Milling tool wear sample.
Tool blade image: 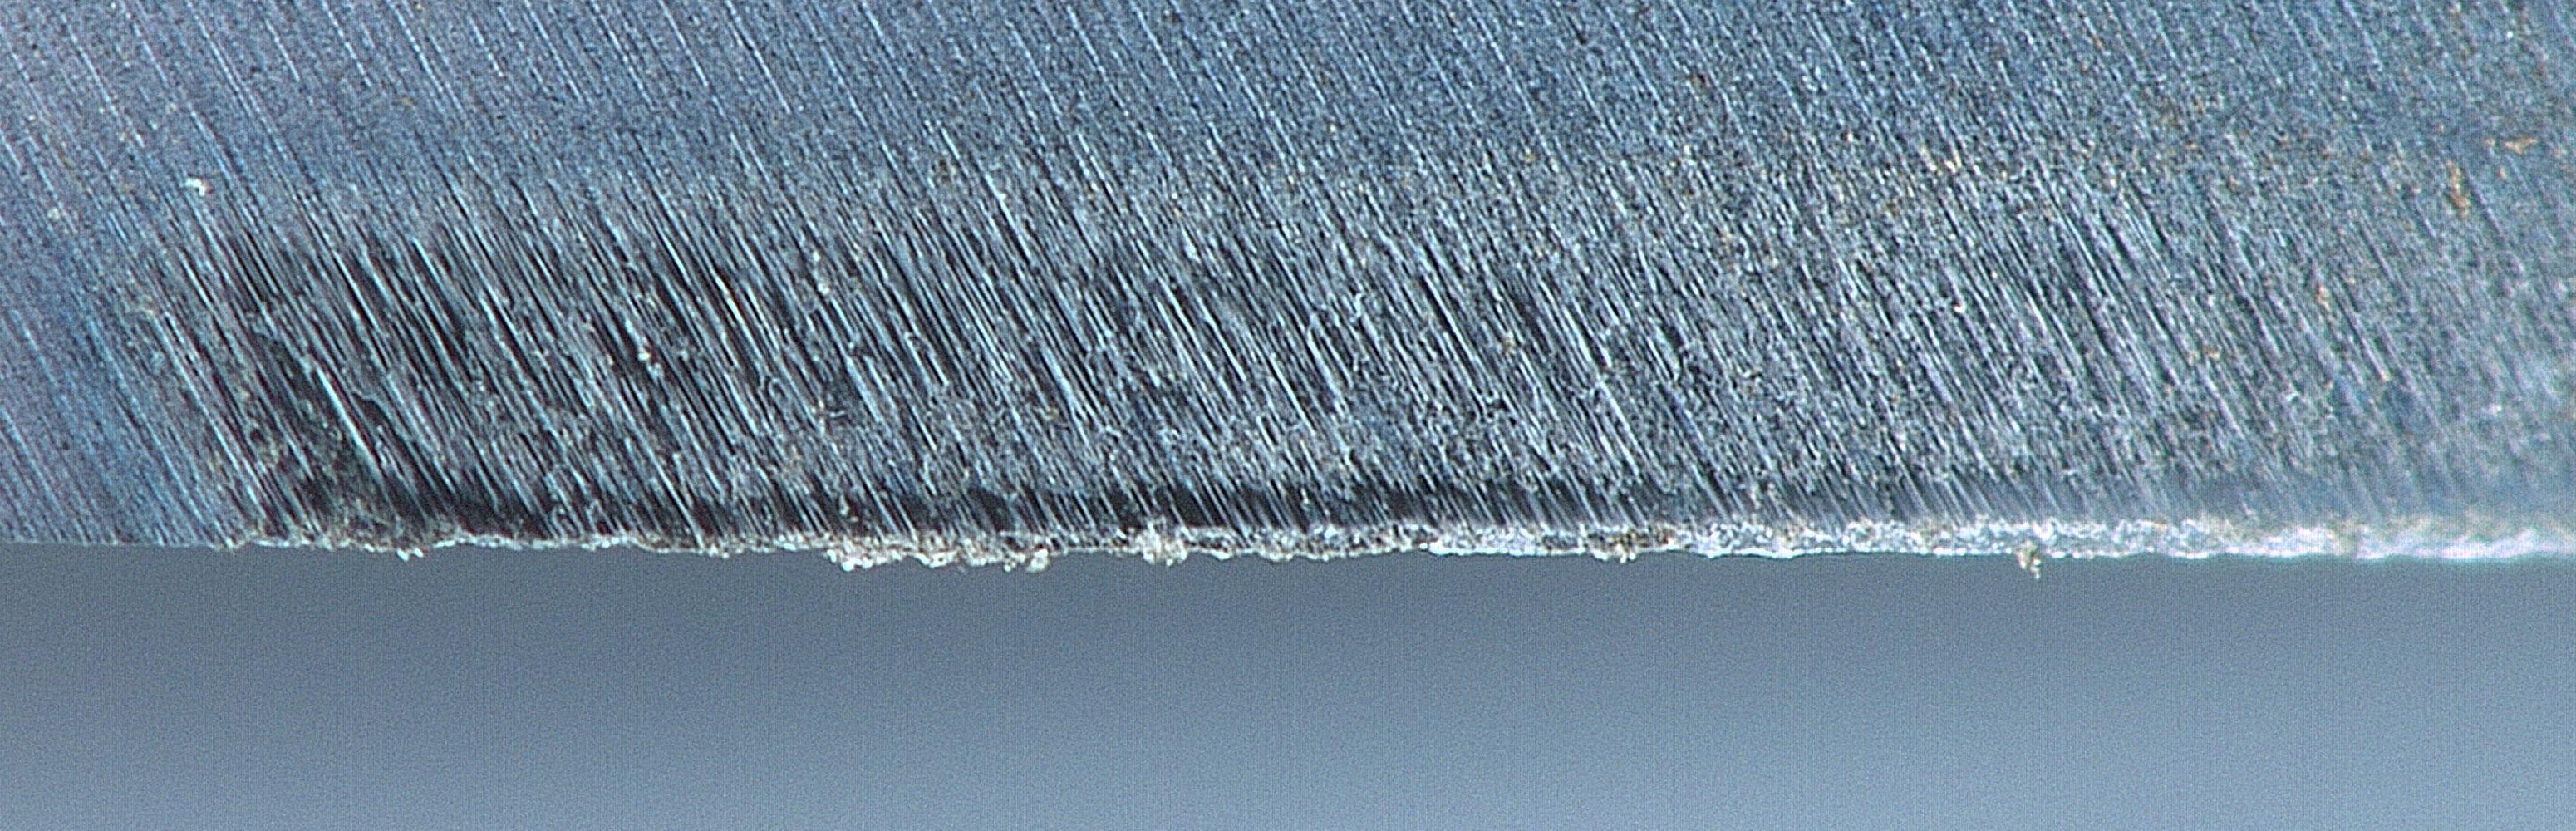
Chip image: 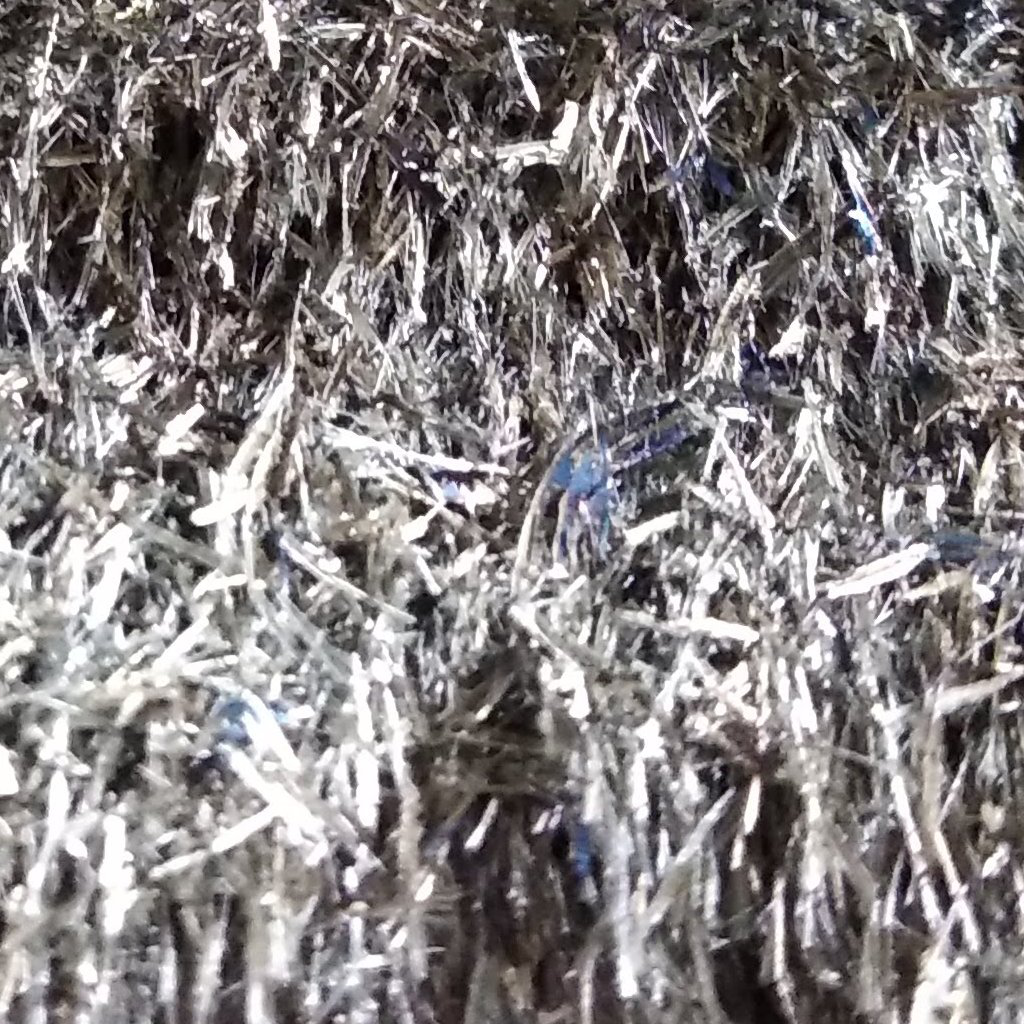
Workpiece image: 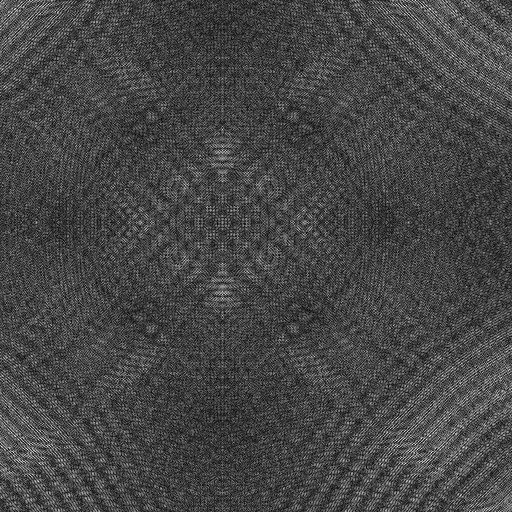
Tool wear state: sharp
Gaps: 0
Flank wear: 62.96
Overhang: 18.93
Force-signal Mel-spectrograms (X, Y, Z axes): 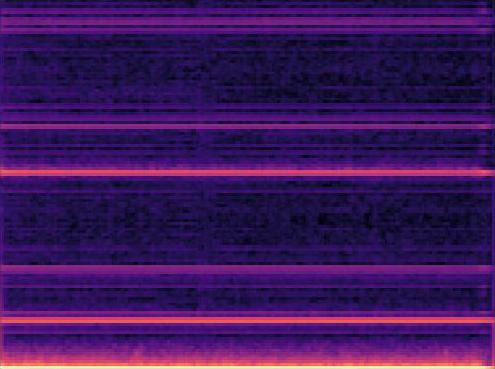 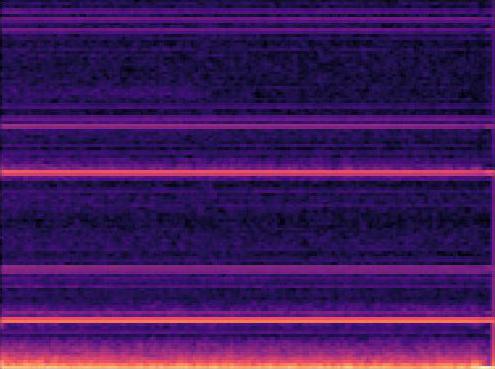 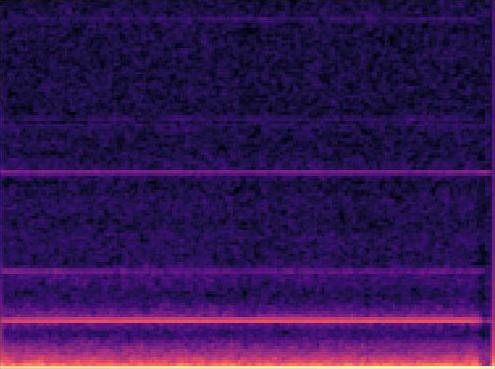
Force-signal scalograms (X, Y, Z axes): 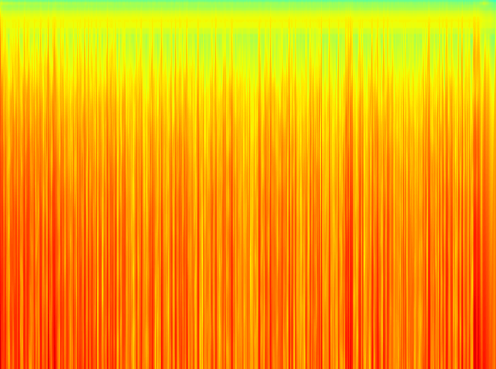 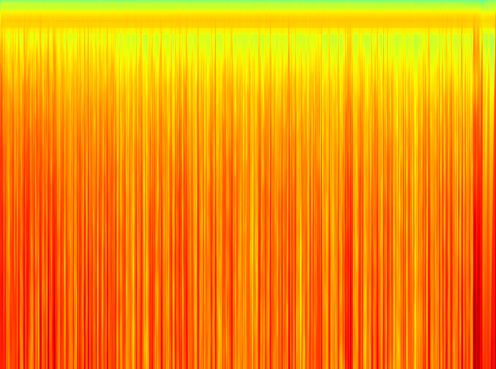 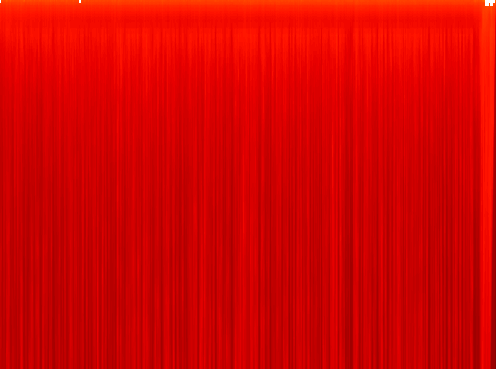
Force phase: initial_break_in_wear